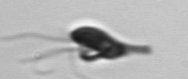
Label: Pyramimonas_longicauda